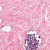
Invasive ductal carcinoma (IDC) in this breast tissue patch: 0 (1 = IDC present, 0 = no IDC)